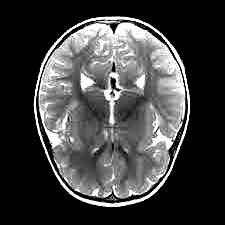
Label: notumor